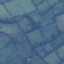
Label: Pasture